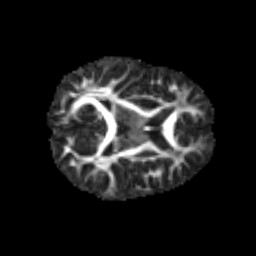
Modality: FA
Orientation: axial
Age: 6
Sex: male
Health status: healthy